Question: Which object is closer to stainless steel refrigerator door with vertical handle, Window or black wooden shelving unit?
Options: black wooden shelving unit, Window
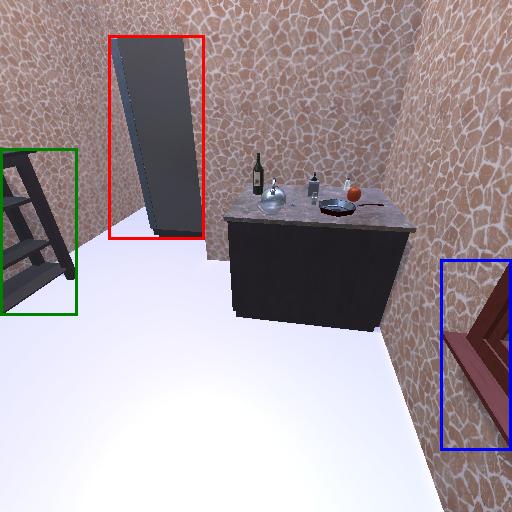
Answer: black wooden shelving unit